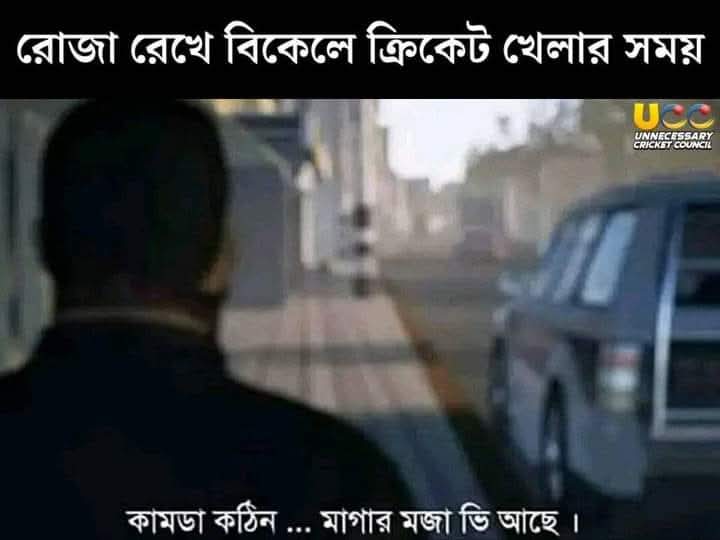
Text: রোজা রেখে বিকেলে ক্রিকেট খেলার সময়
কামডা কঠিন ... মাগার মজা ভি আছে।
Label: Non Hate